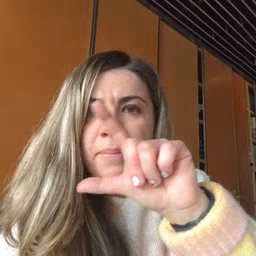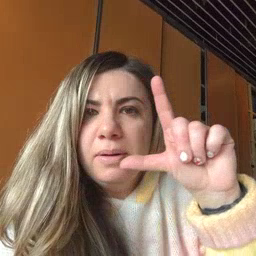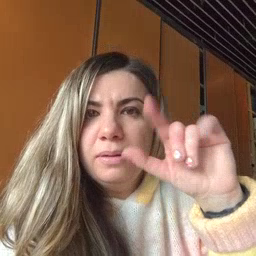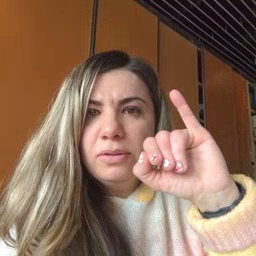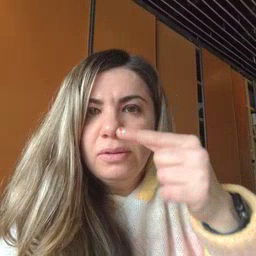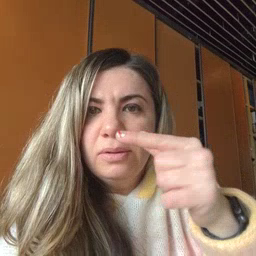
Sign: alligator